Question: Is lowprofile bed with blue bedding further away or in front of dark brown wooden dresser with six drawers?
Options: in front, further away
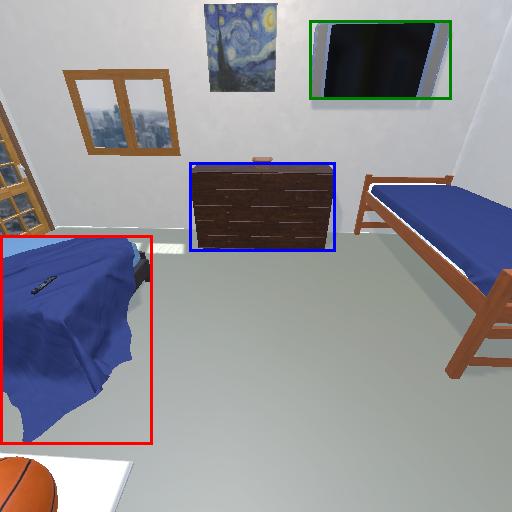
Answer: in front